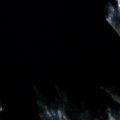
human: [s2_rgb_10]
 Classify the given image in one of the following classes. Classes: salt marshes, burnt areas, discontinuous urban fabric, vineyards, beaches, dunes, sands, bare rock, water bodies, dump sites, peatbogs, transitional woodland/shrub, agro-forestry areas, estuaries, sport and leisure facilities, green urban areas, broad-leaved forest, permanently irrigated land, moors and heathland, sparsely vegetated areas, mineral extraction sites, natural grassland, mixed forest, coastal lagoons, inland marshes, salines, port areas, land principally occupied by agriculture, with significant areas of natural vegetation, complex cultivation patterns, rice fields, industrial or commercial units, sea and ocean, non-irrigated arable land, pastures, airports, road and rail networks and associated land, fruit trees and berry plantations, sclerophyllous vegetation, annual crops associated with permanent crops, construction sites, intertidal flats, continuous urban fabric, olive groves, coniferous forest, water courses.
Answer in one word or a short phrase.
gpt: coniferous forest, mixed forest, water bodies